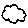
Label: cloud